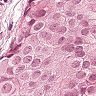
Metastatic tissue present: yes